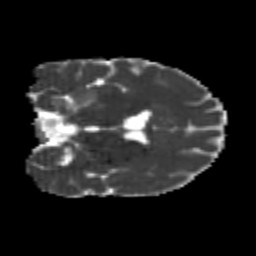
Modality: MD
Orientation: coronal
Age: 22
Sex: male
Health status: healthy
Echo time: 0.074 s